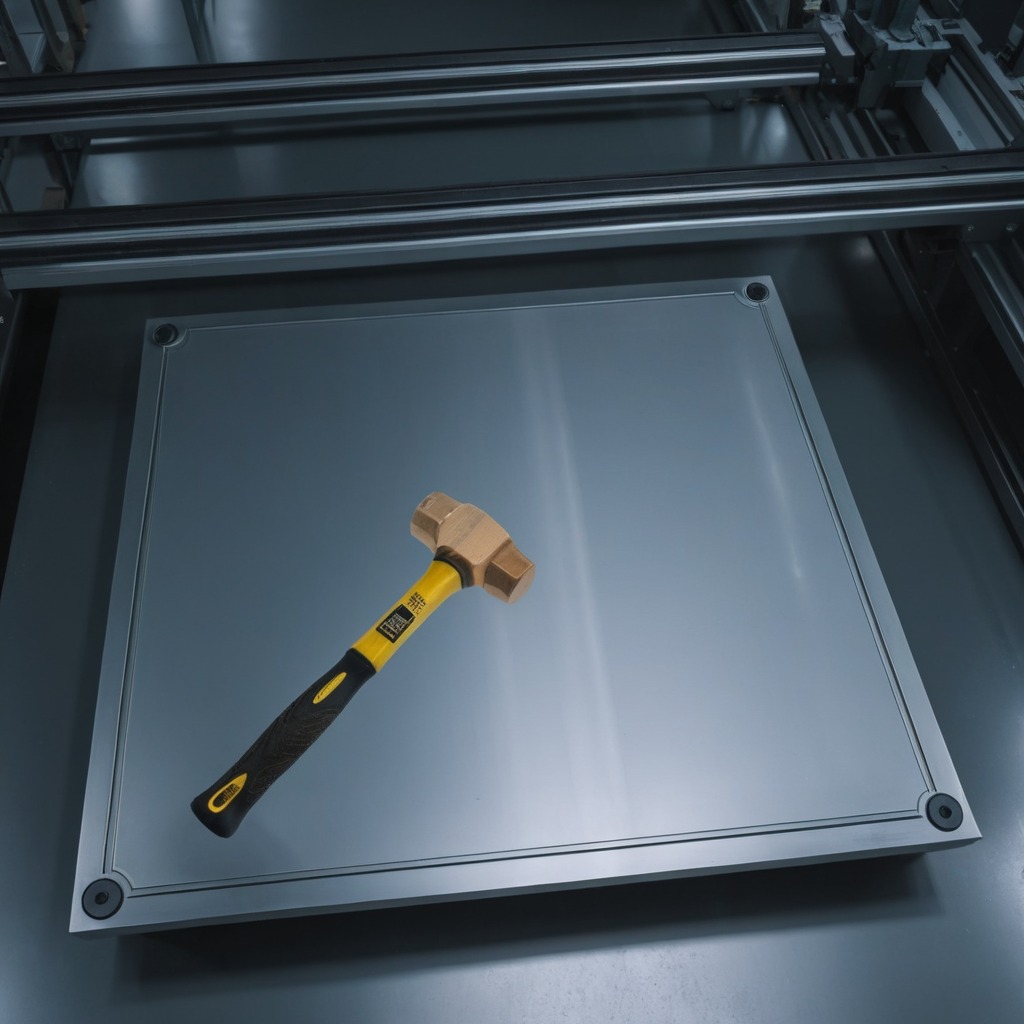
A hammer is lying on the metal table in a machine shop under fluorescent lights.